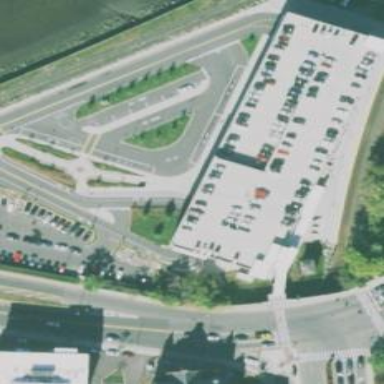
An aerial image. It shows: Multi-storey parking building.